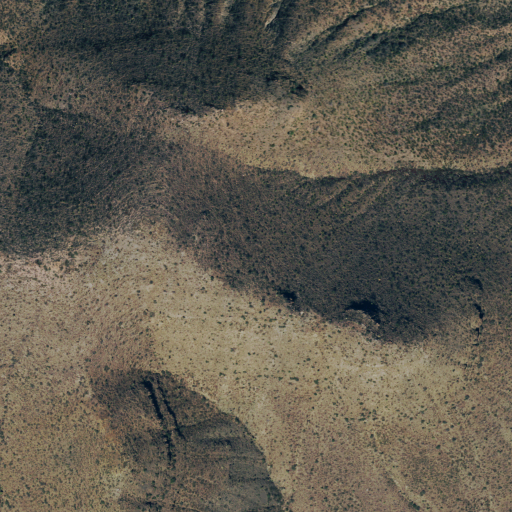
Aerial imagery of mountain in Texas named Cerro de la Cruz containing shrub and grassland